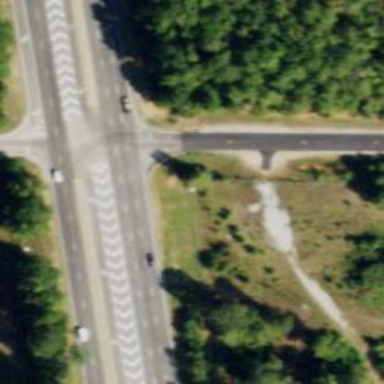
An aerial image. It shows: Asphalt trunk highway.